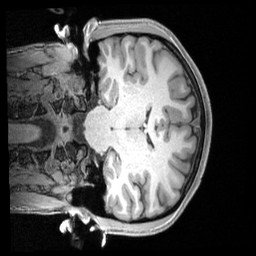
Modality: T1w
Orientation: coronal
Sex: female
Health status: ill
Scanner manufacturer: siemens
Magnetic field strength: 3 T
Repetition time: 2.4 s
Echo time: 0.00201 s